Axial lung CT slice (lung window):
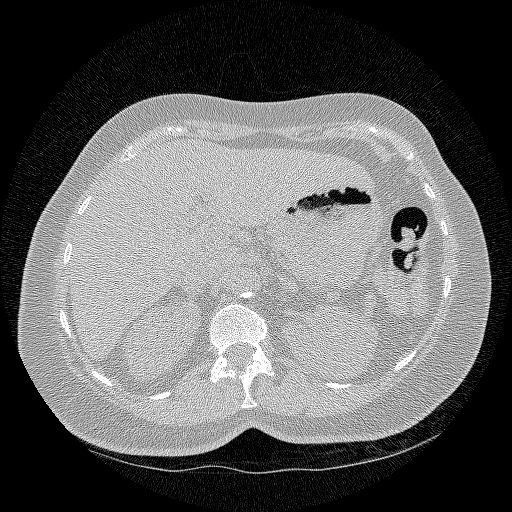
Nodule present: no